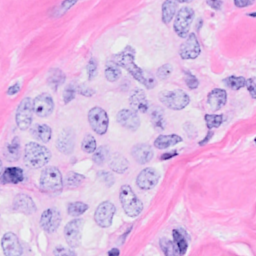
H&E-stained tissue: Breast